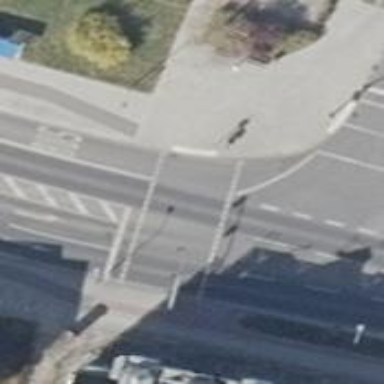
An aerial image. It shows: Road with traffic signals. The crossing also has traffic signals in the form of signal.